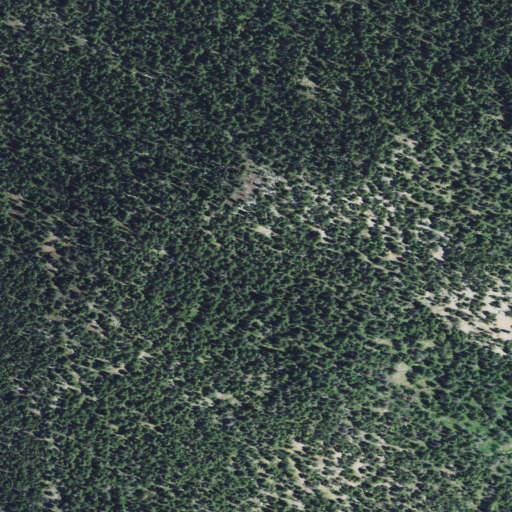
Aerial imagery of mountain in Montana named Mount Harlow containing evergreen forest, deciduous forest, and shrub